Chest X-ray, AP view. Patient: 51 years old, sex M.
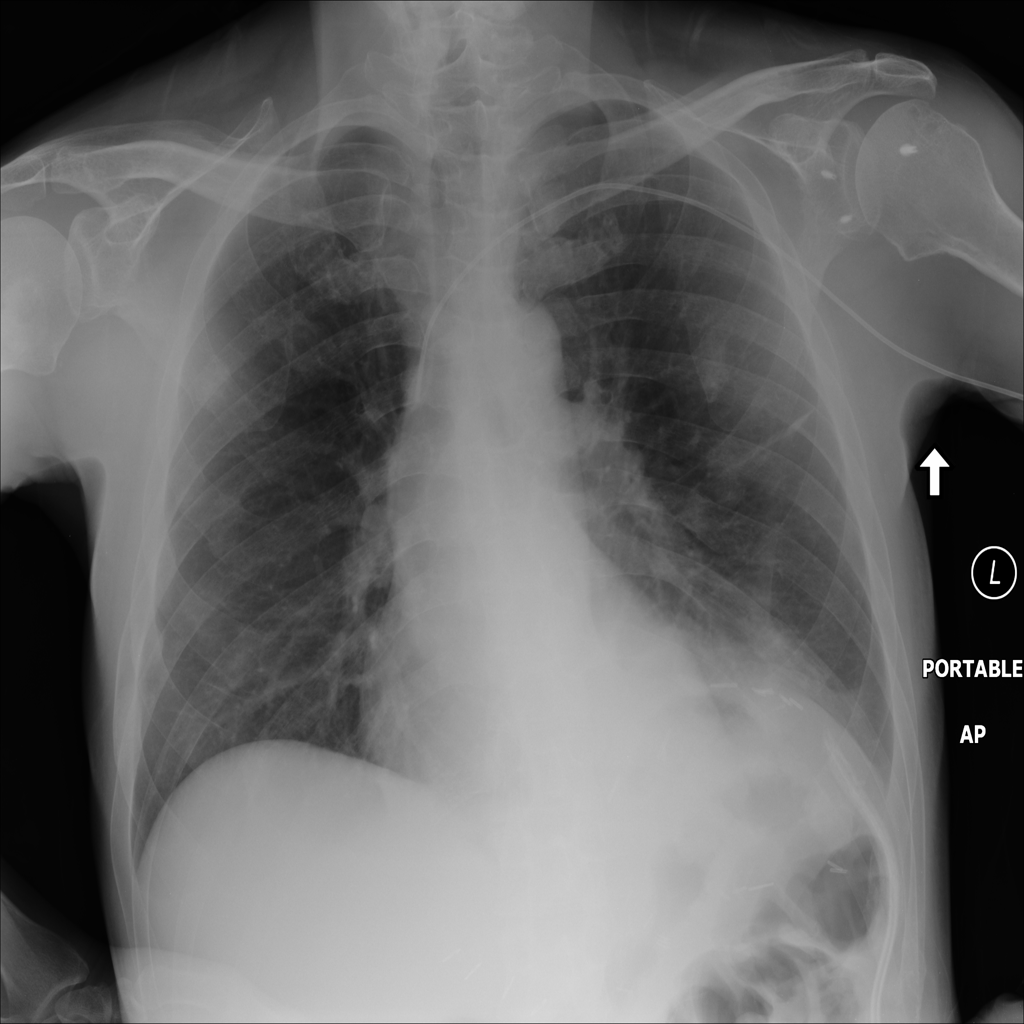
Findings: Atelectasis, Effusion, Infiltration